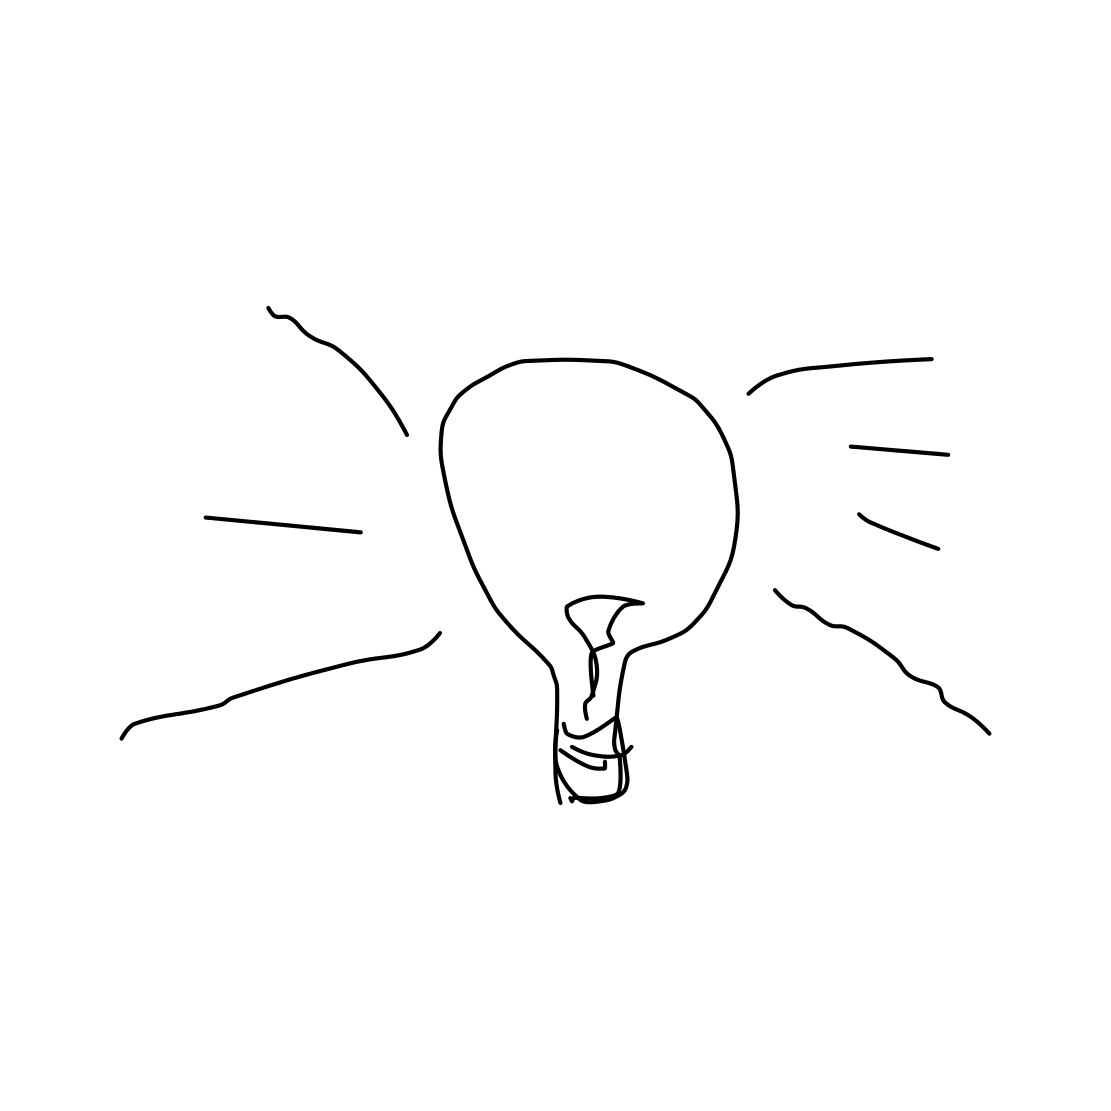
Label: lightbulb